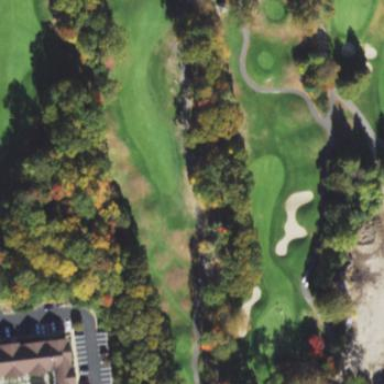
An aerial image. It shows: Pathway for golfing.